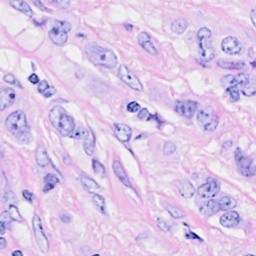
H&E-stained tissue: Breast